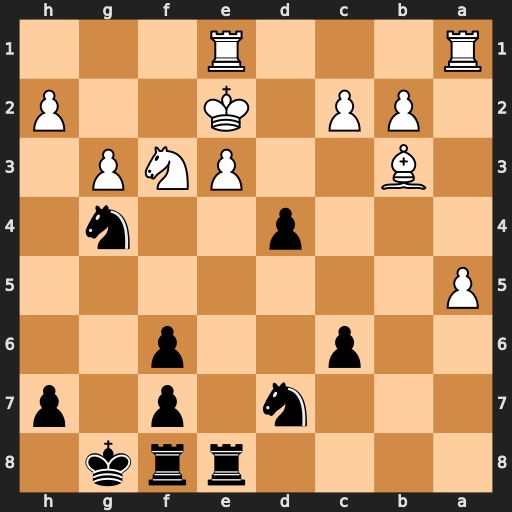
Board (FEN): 4rrk1/3n1p1p/2p2p2/P7/3p2n1/1B2PNP1/1PP1K2P/R3R3
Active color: b
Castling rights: -
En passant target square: -
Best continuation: Rxe3+ Kf1 Rxf3+